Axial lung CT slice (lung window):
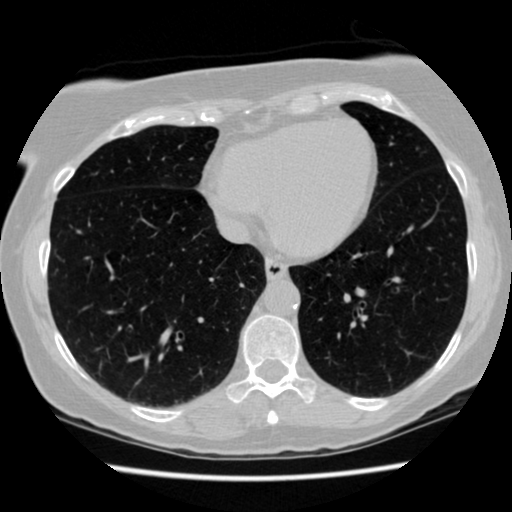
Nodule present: no